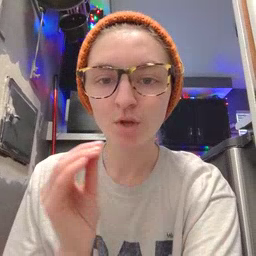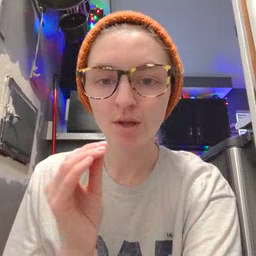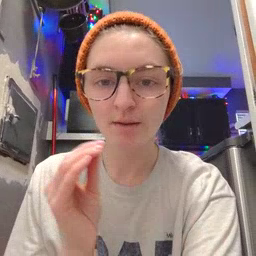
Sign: kiss